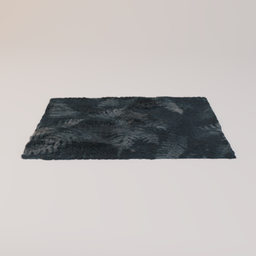
Label: decoration